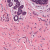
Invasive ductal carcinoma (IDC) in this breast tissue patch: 0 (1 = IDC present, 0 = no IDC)